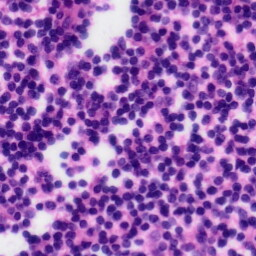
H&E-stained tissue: Tonsil